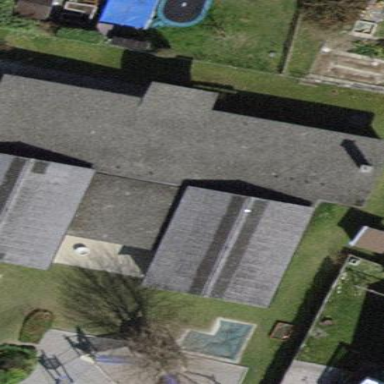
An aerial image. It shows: Kindergarten building.